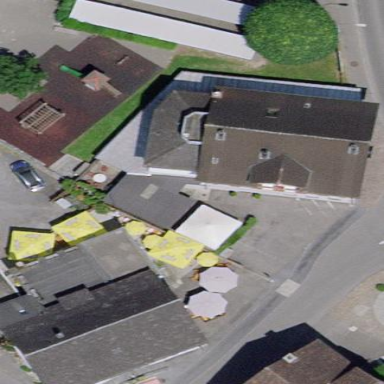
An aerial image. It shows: Retail building.